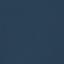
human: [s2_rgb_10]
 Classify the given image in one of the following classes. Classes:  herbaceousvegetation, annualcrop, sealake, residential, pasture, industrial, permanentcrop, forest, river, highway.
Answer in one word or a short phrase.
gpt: SeaLake